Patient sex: M
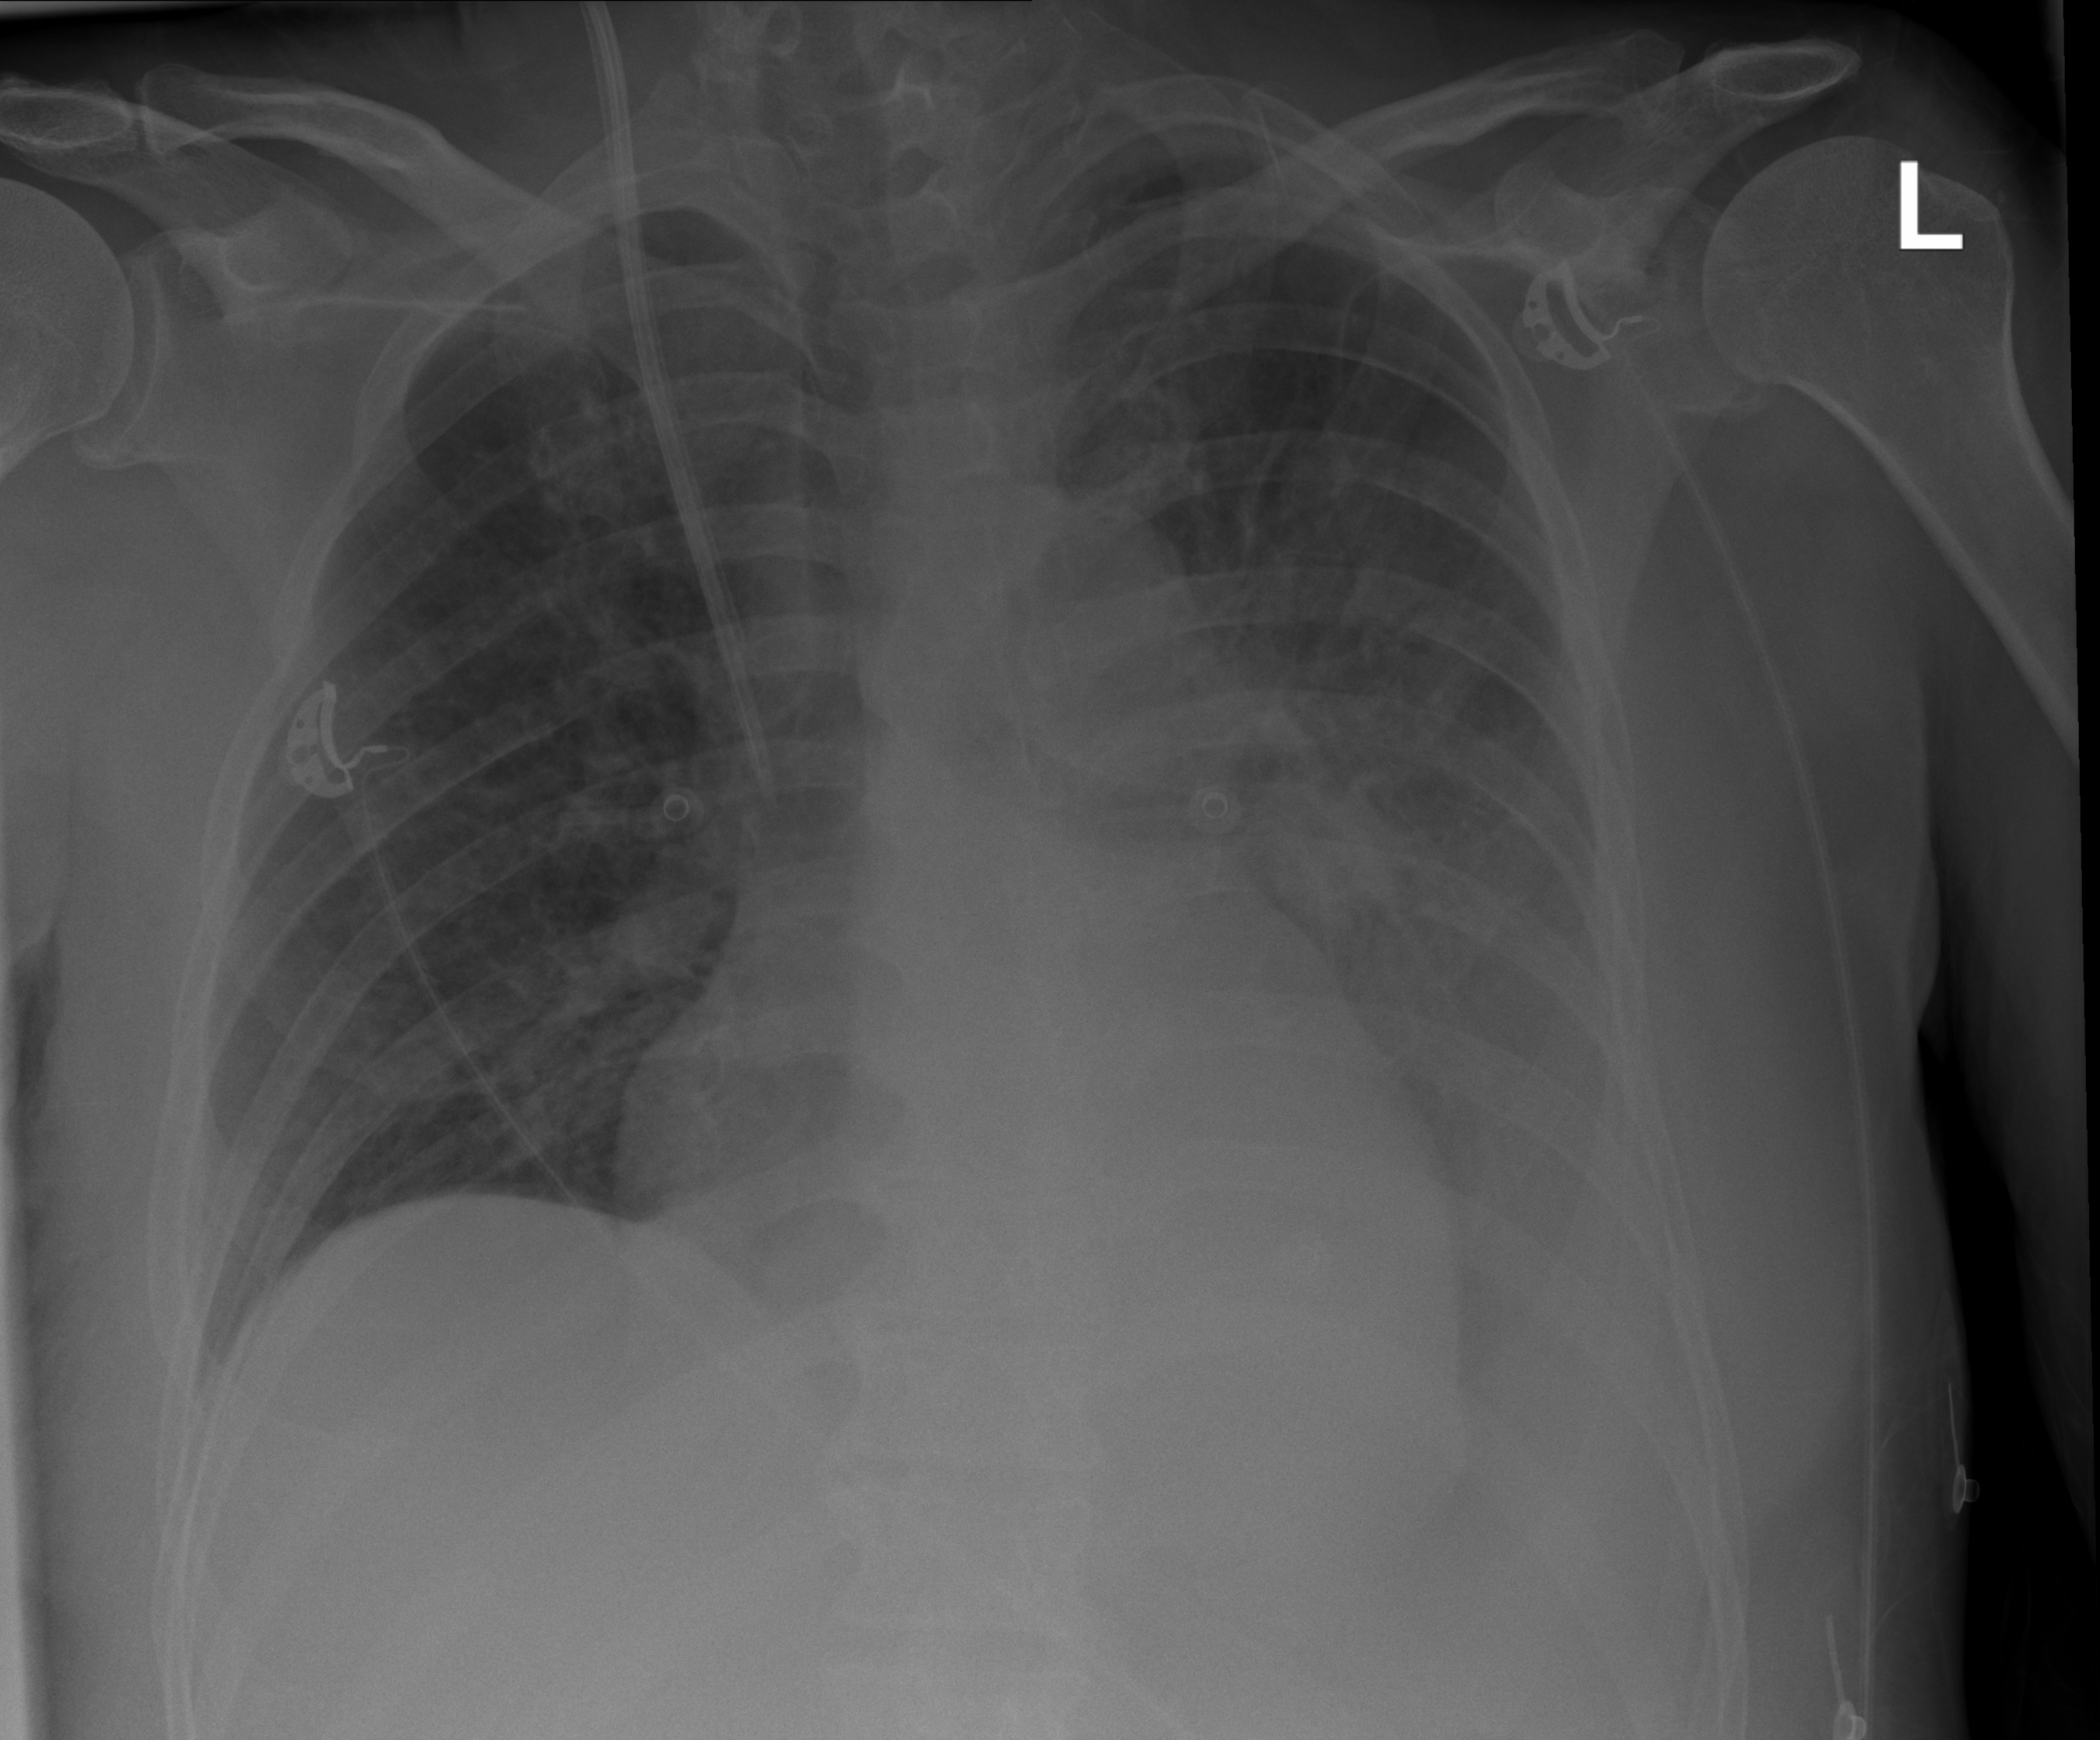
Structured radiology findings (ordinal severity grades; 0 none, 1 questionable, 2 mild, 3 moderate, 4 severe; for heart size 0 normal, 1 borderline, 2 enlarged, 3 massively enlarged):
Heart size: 2
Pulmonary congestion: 2
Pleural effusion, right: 0
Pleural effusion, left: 3
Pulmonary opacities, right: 2
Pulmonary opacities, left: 2
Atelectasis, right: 0
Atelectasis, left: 2